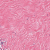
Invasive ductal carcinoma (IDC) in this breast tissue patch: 0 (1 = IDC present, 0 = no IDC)